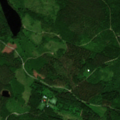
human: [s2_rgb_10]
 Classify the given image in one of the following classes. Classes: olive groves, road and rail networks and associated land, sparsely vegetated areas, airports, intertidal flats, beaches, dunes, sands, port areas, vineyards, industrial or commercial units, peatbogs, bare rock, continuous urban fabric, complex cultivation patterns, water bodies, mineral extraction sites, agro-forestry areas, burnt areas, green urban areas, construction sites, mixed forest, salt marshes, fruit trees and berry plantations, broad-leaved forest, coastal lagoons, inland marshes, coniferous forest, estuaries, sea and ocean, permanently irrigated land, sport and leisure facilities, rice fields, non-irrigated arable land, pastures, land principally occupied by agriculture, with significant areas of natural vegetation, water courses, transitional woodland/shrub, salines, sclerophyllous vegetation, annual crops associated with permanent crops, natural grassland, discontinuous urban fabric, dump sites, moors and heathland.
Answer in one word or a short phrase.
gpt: coniferous forest, mixed forest, transitional woodland/shrub